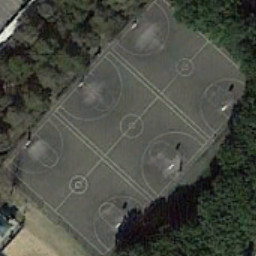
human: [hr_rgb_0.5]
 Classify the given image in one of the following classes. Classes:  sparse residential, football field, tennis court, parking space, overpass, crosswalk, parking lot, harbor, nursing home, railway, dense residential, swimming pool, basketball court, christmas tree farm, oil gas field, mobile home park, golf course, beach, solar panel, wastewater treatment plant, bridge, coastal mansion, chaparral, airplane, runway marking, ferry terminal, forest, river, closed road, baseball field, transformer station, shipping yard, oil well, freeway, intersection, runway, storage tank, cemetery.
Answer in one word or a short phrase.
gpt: basketball court